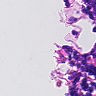
Metastatic tissue present: no